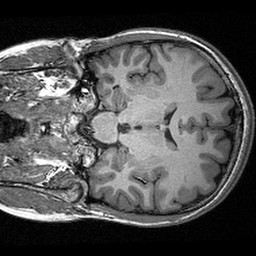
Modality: T1w
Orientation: coronal
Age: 22
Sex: female
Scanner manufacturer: siemens
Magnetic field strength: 3 T
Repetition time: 2.53 s
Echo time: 0.00309 s